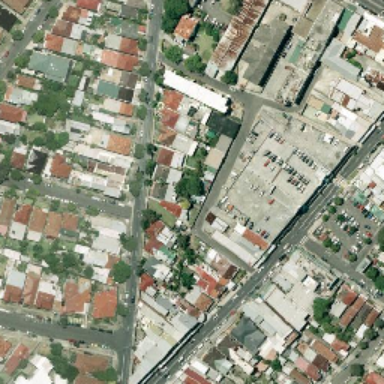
This v-shaped road divides the city into three parts with parking lots in the middle .